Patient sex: M
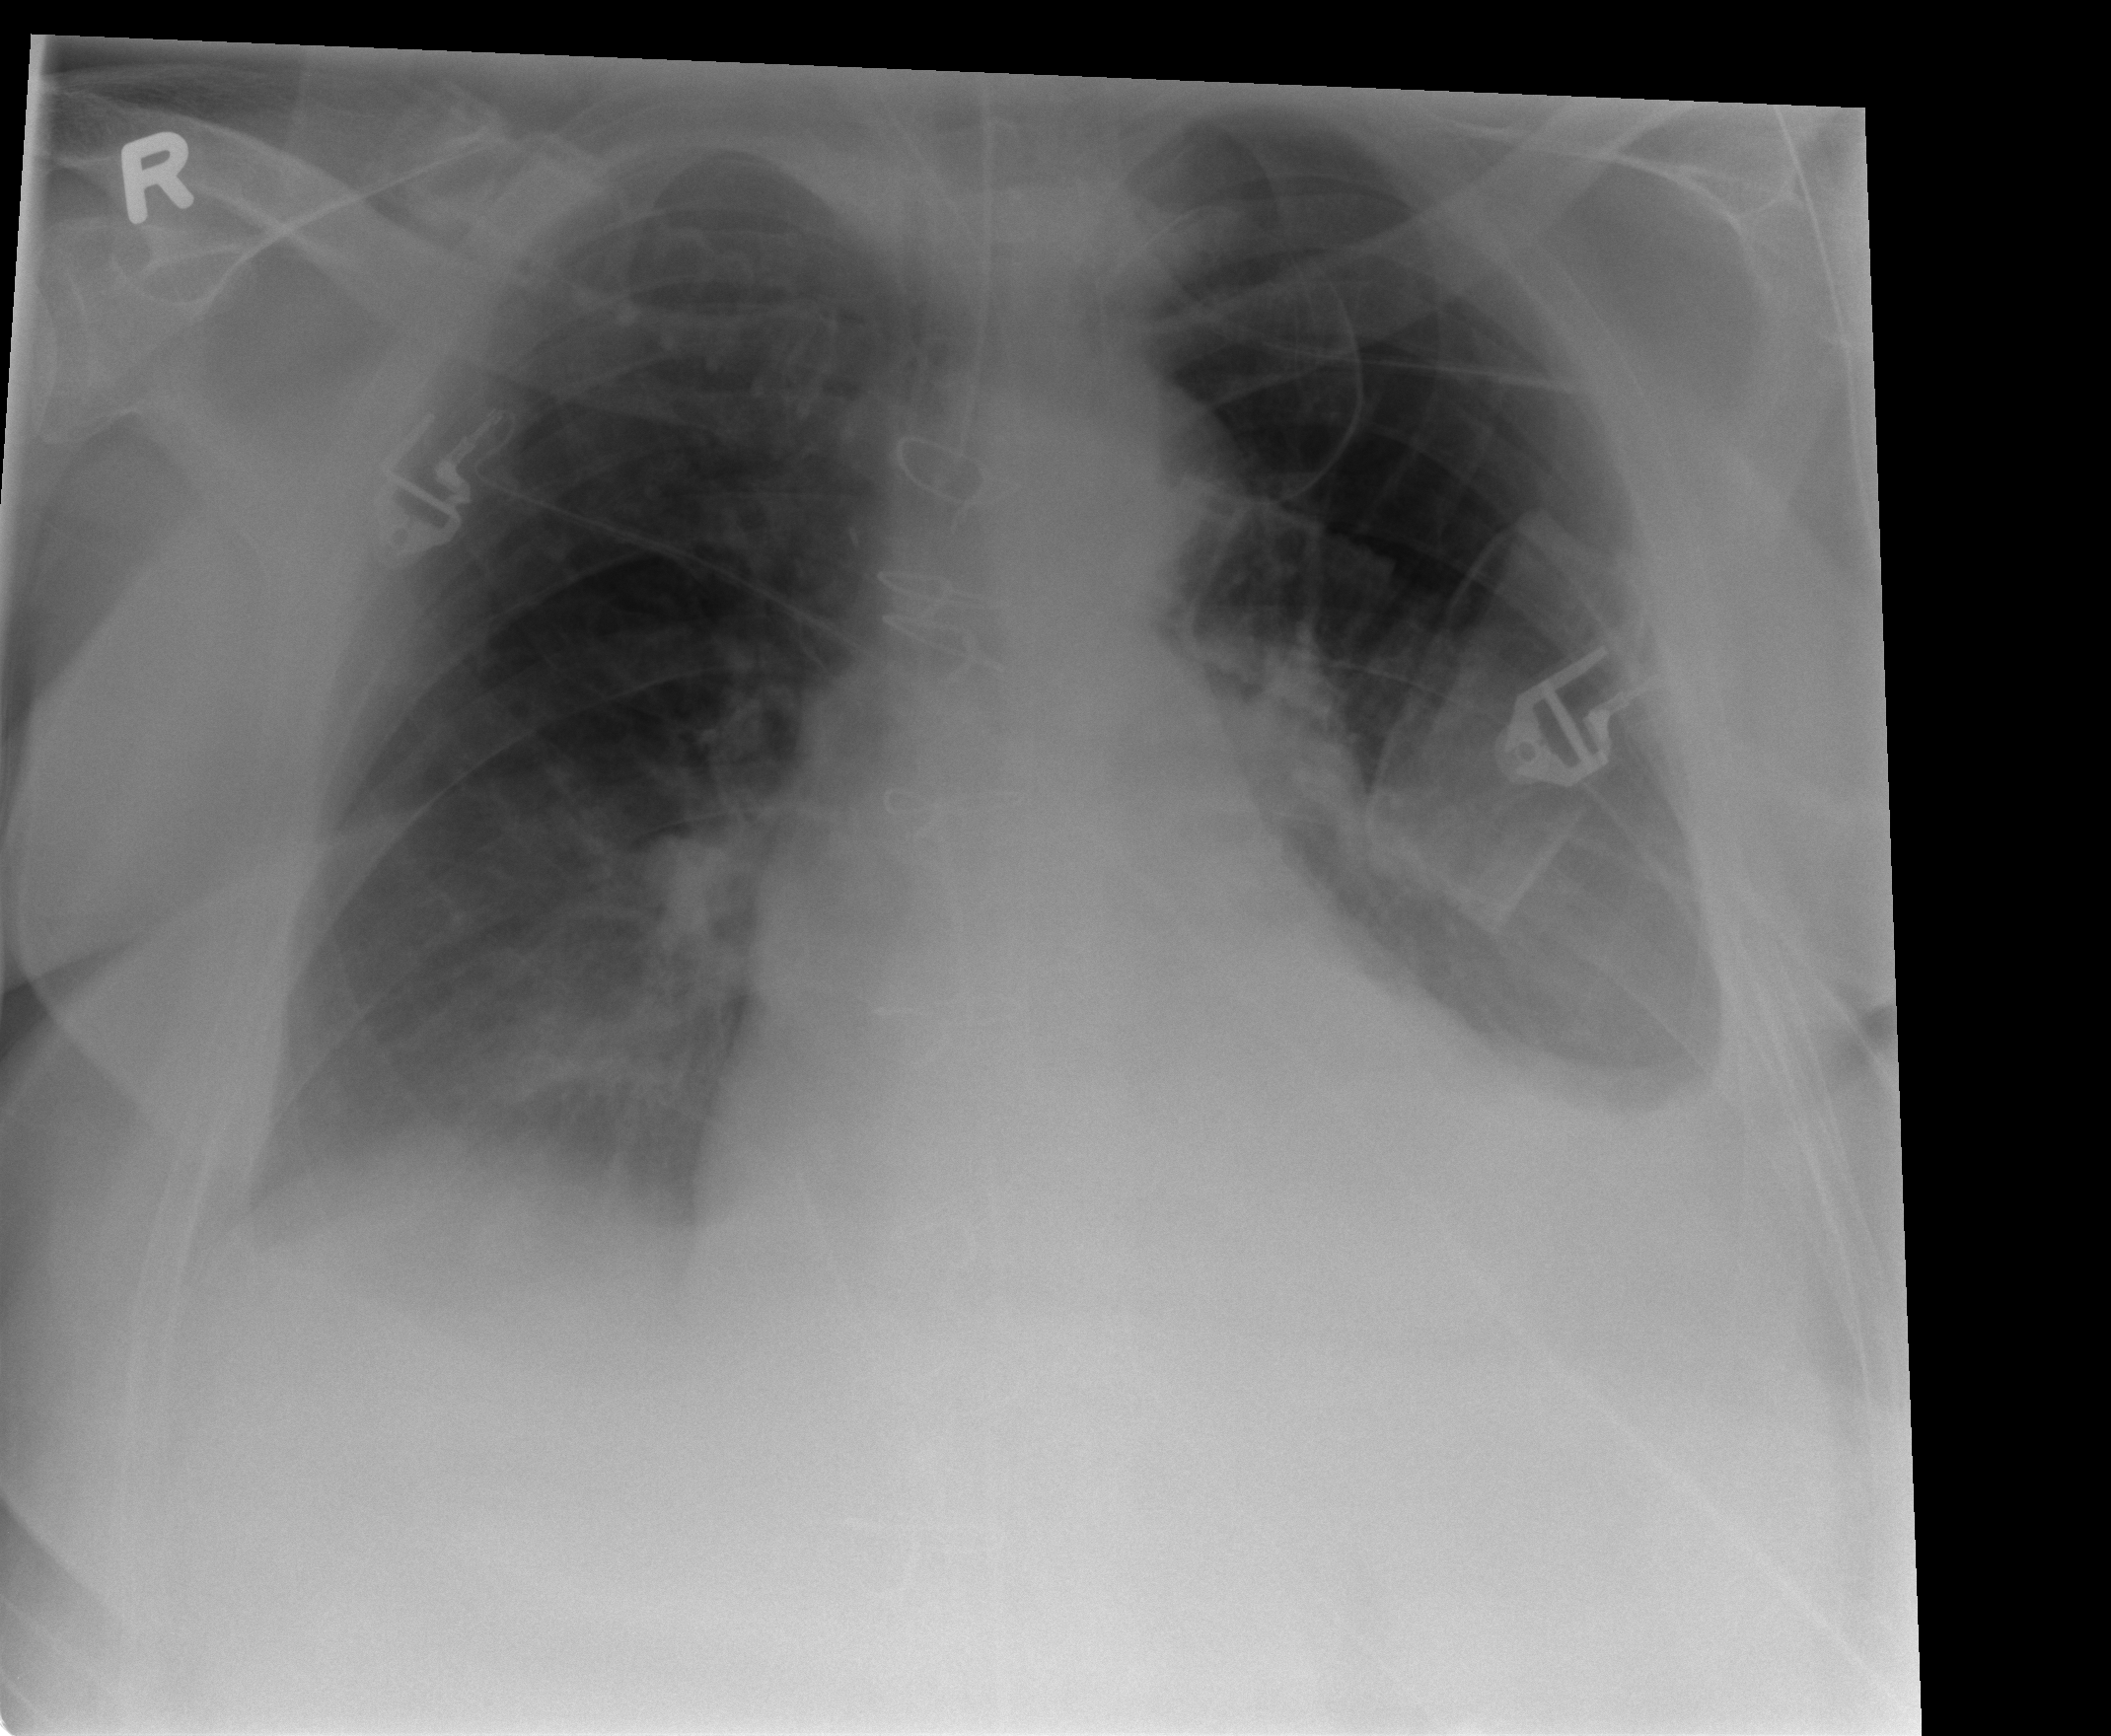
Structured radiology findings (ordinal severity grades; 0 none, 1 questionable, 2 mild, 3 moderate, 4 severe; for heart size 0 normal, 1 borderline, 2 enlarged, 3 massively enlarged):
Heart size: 3
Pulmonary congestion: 1
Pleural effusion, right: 2
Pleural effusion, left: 3
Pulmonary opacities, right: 0
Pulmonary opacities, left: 1
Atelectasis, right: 2
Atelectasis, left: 2